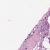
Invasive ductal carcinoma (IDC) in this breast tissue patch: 0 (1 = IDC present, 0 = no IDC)